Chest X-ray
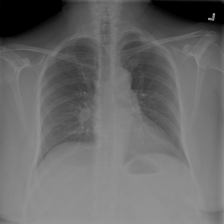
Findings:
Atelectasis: negative
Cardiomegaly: negative
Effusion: negative
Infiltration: negative
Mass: negative
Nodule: negative
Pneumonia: negative
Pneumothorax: negative
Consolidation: negative
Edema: negative
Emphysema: negative
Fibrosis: negative
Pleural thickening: negative
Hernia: negative